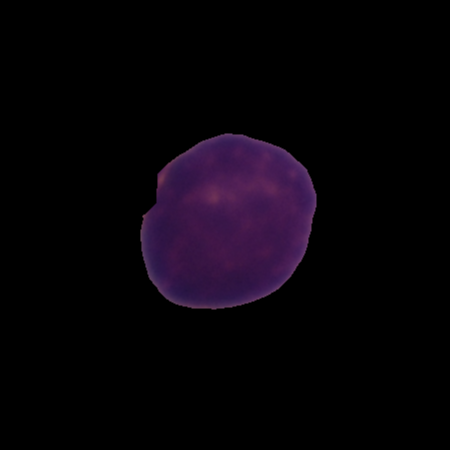
Label: healthy